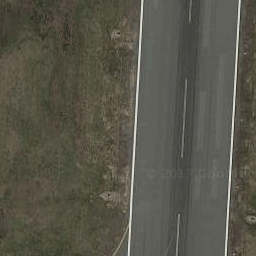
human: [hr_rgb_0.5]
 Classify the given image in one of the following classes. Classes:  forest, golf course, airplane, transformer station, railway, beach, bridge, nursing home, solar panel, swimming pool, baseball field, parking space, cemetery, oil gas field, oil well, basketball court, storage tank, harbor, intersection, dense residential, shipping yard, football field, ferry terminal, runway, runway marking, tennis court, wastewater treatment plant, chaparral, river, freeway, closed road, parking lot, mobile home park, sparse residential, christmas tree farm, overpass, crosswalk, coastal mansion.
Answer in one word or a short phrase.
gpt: runway